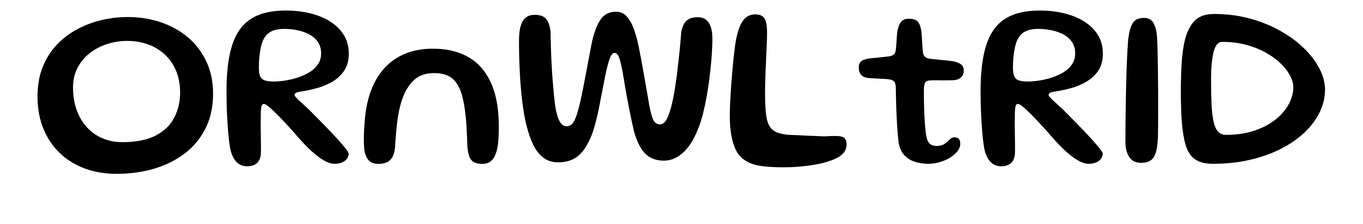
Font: Gluten_Regular